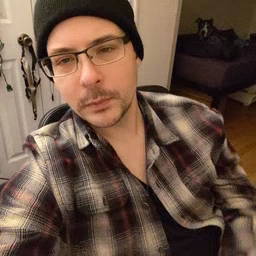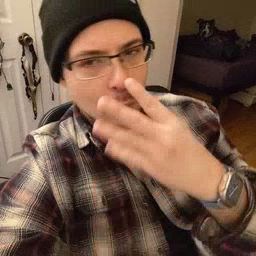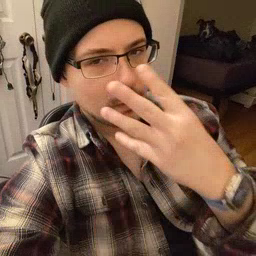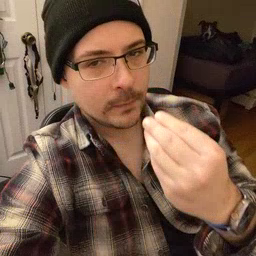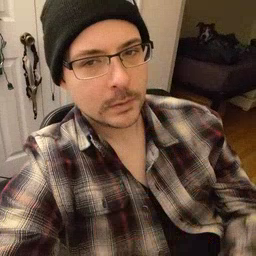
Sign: wolf